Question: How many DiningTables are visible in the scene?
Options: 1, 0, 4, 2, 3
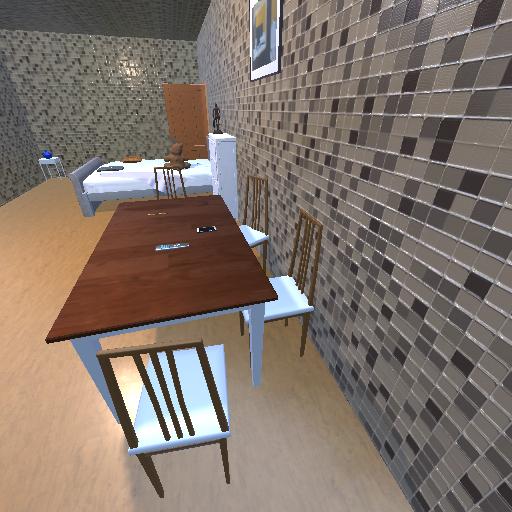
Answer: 1